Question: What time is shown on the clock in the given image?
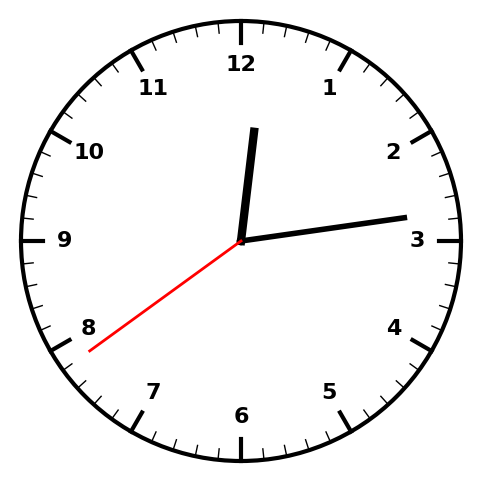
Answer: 12:13:39